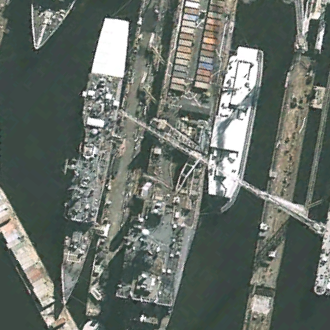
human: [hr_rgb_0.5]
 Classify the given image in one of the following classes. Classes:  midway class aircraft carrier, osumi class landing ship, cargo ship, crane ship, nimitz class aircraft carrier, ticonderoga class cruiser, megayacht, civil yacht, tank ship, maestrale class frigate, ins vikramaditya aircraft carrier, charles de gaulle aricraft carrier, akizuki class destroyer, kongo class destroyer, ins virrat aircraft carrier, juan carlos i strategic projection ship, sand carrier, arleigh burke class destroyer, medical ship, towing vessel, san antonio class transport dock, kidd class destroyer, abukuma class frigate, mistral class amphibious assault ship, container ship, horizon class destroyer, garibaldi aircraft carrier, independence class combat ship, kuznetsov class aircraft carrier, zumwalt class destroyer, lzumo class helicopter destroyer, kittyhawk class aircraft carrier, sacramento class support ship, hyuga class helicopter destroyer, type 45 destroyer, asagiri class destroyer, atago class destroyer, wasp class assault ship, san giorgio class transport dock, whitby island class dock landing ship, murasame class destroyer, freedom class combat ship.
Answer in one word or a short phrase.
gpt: Whitby Island class dock landing ship